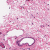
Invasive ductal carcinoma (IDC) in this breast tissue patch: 0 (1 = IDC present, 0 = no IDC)